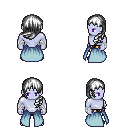
a pixel art fantasy rpg character, male body template, dark elf, purple skin, overskirt, gold greaves, white left-swept hairstyle, white cloth bandages, four views (front, back, left, right), 2x2 character sprite sheet, small pixel art, hard edges, no anti-aliasing